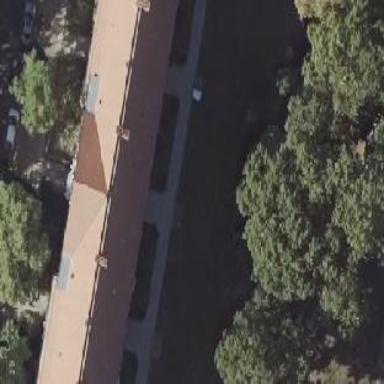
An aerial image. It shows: Hipped roof on residential building.